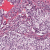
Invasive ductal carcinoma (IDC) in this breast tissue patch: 1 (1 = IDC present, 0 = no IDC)